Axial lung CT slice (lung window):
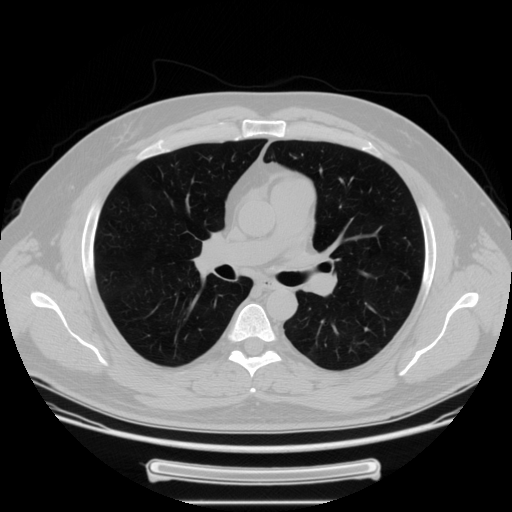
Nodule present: no